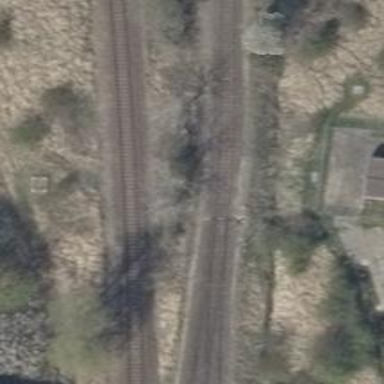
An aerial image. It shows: Rail spur service.